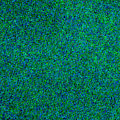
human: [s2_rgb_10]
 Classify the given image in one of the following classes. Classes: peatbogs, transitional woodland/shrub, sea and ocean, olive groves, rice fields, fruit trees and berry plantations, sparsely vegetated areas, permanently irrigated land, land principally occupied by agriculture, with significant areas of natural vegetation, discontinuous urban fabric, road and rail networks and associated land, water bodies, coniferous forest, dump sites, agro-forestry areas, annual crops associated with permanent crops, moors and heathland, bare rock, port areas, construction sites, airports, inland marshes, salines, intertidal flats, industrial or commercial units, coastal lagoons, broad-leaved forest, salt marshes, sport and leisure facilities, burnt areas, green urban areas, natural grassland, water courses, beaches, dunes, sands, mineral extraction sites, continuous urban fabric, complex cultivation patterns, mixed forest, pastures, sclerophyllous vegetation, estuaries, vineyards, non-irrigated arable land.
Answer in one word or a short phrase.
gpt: sea and ocean